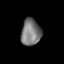
Tissue: prostate
Cell type: T cells
Senescence score: 0.3194
Nuclear area (px): 515
Mean DAPI intensity: 120.417